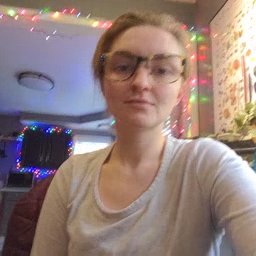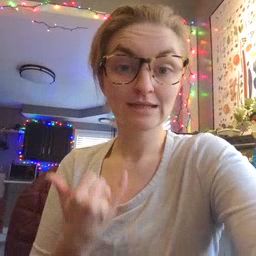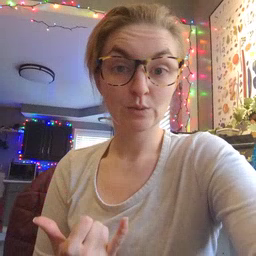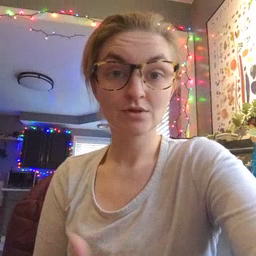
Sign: now